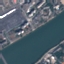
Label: River